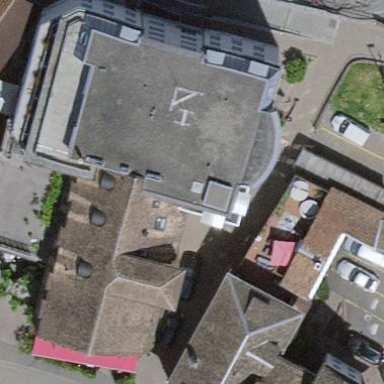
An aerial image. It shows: Hotel building.